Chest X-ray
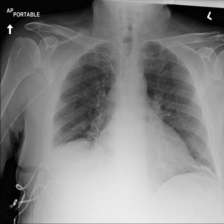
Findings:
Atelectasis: positive
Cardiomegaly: negative
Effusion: negative
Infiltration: negative
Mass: negative
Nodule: negative
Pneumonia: negative
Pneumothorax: negative
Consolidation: negative
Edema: negative
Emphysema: negative
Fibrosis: negative
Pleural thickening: negative
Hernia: negative